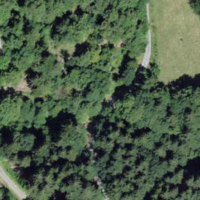
EUNIS habitat code: 45
Species observed at this site:
Lathyrus vernus